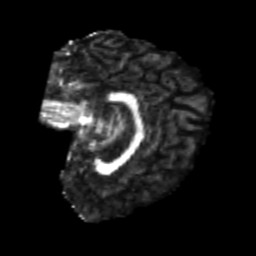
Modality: FA
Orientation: sagittal
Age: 26
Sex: female
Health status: healthy
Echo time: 0.074 s